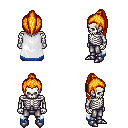
a pixel art fantasy rpg character, male body template, skeleton, white trimmed cape, metal pants, light blonde long topknot hairstyle, metal boots, four views (front, back, left, right), 2x2 character sprite sheet, small pixel art, hard edges, no anti-aliasing